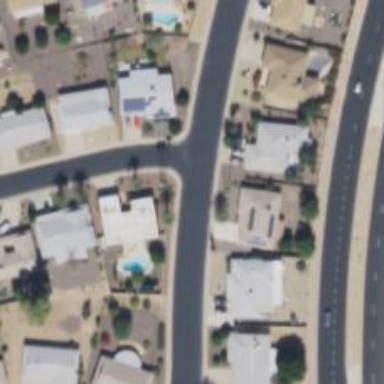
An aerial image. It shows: Asphalt road in residential area.